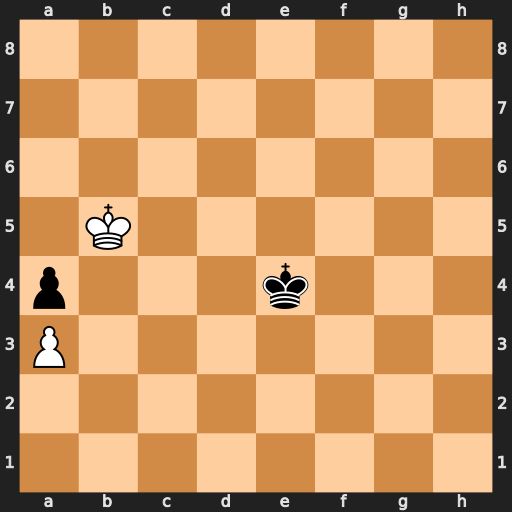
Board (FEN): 8/8/8/1K6/p3k3/P7/8/8
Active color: w
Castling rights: -
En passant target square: -
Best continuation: Kxa4 Kd5 Kb5 Kd6 Kb6 Kd7 Kb7